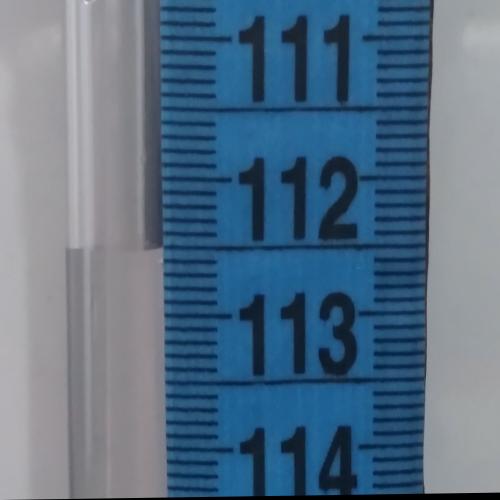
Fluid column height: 112.5 cm